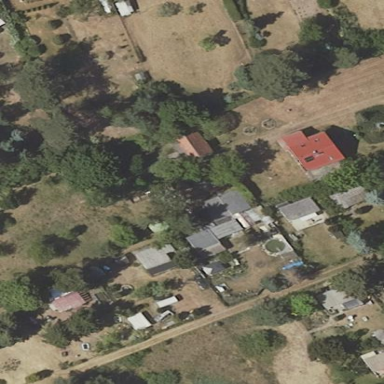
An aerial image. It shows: Allotments area.